Interaction volume radius: 5 \u00c5
Interaction volume height: 25 \u00c5
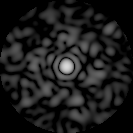
Disorder parameter: 0.8647